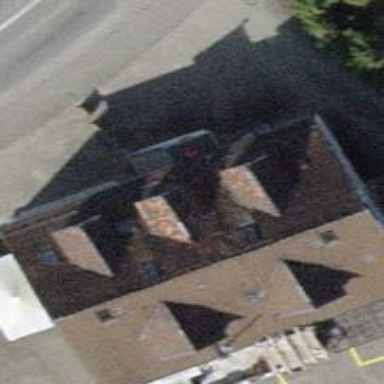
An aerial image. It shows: Pub.